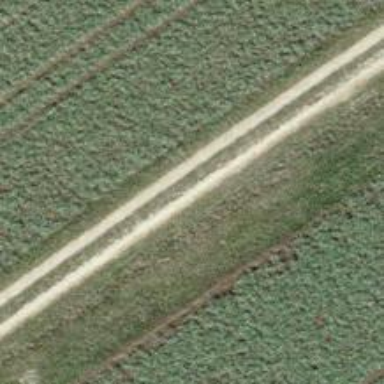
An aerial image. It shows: Gravel track with grade 2 tracktype.